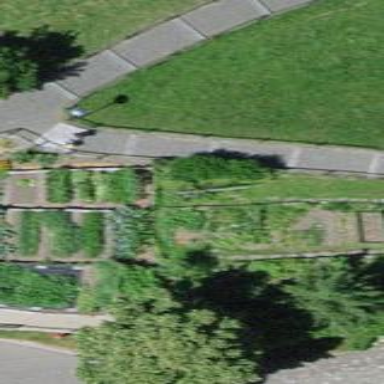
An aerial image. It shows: Allotments area.